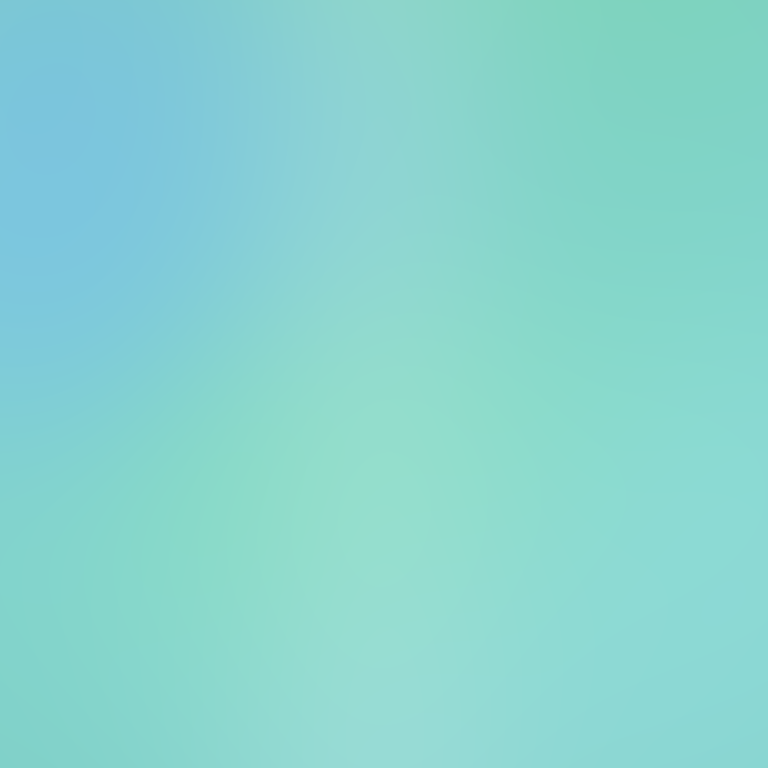
Abstract light effect, smooth gradient from soft teal to light blue, calm atmosphere, diffuse glow, no room, no furniture, no objects.